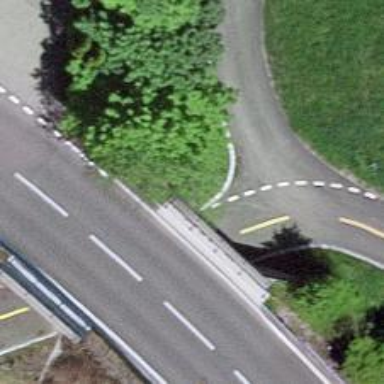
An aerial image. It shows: Asphalt path that goes through tunnel.